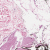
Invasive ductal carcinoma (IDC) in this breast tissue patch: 0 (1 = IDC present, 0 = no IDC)